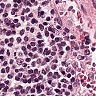
Metastatic tissue present: no